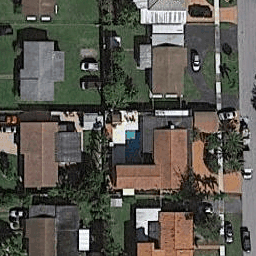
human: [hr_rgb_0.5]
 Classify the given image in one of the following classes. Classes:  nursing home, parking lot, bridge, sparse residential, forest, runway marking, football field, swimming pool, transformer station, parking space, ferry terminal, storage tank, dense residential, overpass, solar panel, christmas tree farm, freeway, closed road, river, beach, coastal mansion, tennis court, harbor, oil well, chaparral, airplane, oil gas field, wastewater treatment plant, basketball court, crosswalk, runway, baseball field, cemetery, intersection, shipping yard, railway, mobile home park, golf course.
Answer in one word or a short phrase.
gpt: dense residential